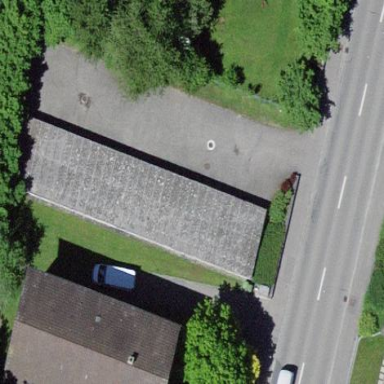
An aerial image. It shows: Flat roofed garages.